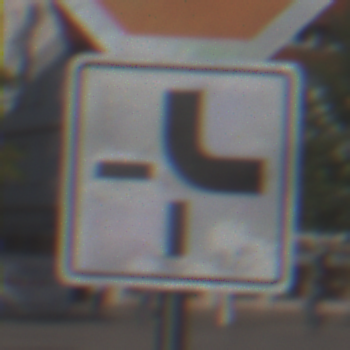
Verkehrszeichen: VerlaufVorfahrtsstrasse4
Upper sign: Stop
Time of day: MorningAfternoon
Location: Outdoor (Urban)
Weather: Clear
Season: NotSpecified
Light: Natural